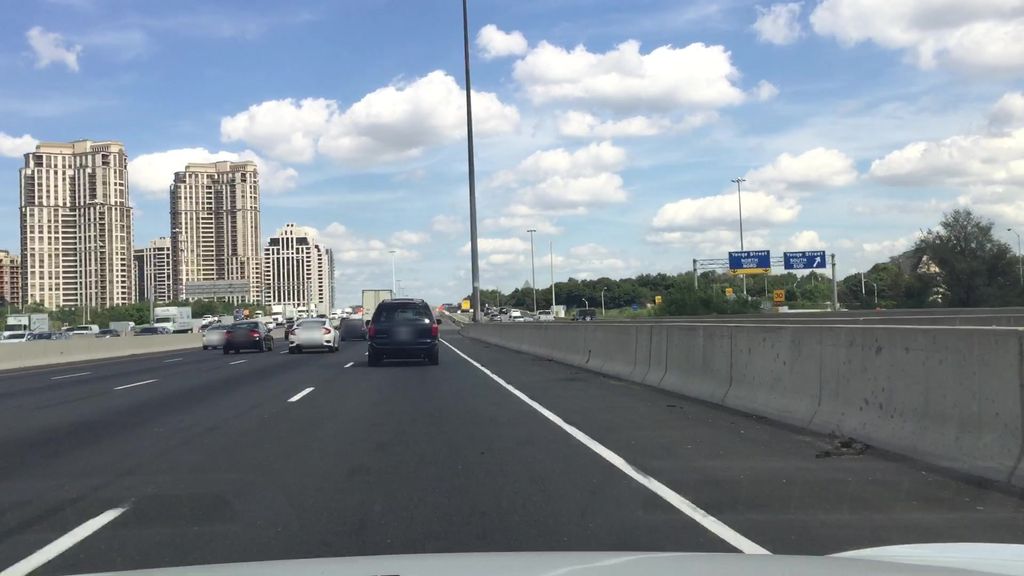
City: toronto